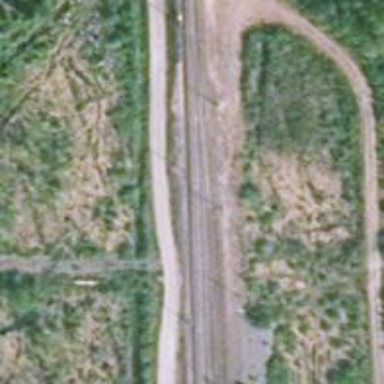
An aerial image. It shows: Rail siding with electrified contact lines for trains.